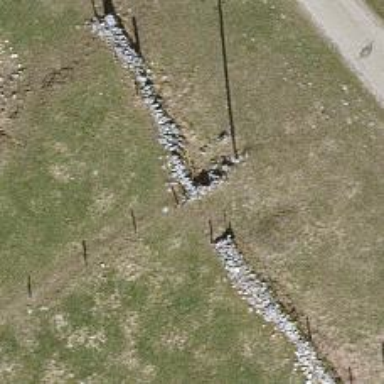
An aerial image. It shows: Wall barrier.